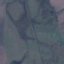
Label: Pasture